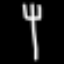
Label: fork